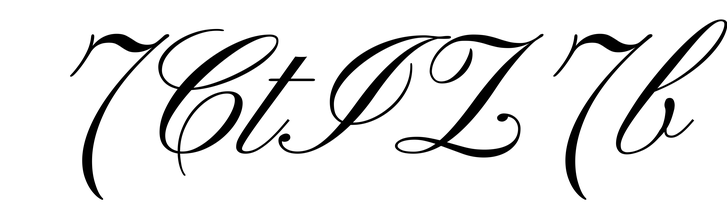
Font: PinyonScript-Regular